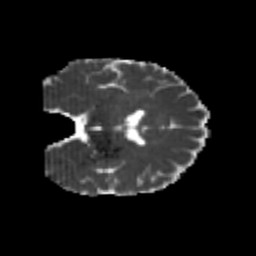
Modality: MD
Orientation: coronal
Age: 24
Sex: female
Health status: healthy
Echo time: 0.074 s